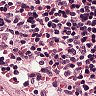
Metastatic tissue present: no